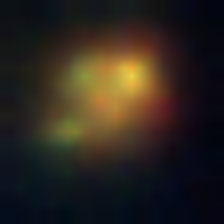
Taxon: NanoPlankton
Group: Other